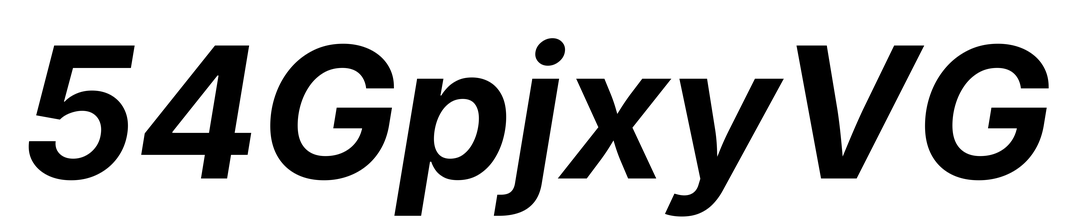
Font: Inter-Italic_Bold_Italic